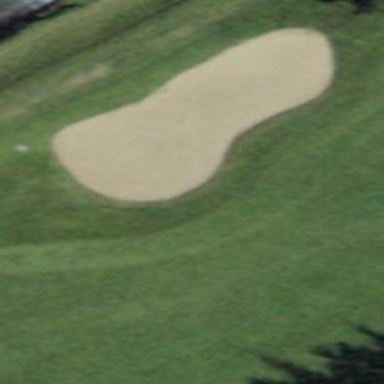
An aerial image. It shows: Golf bunker filled with natural sand.